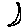
Label: moon